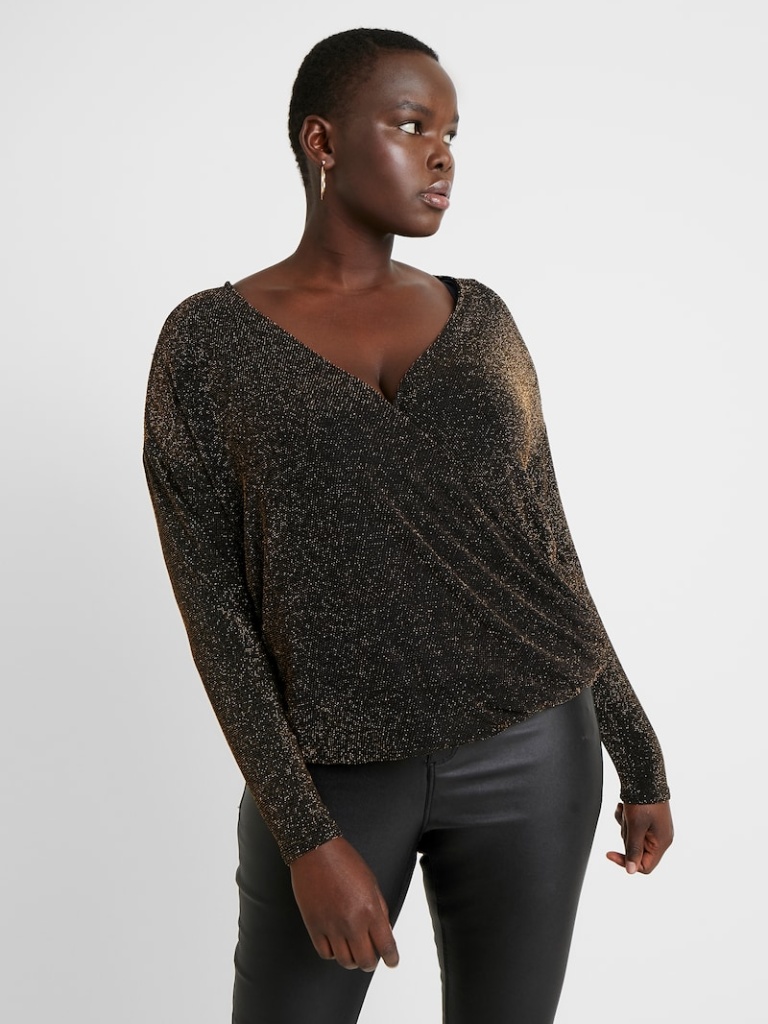
knit relaxed a long-sleeved with the sleeves down hip length Untucked v-neck sweater